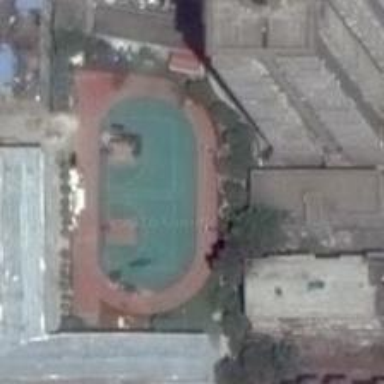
A playground and a edifice is seperated by a treelined street .